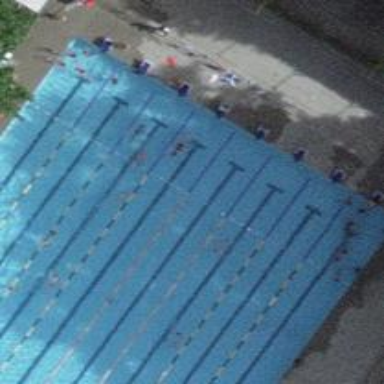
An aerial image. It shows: Sports centre dedicated to swimming activities.